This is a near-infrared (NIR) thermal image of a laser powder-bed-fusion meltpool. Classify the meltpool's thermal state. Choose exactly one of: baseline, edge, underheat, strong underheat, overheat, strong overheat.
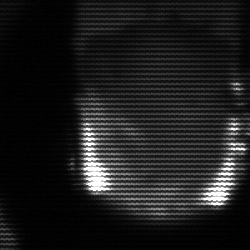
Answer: baseline